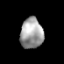
Tissue: prostate
Cell type: T cells
Senescence score: 0.3606
Nuclear area (px): 680
Mean DAPI intensity: 160.203